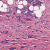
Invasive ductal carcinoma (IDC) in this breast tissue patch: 1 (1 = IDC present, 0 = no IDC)